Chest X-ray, PA view. Patient: 73 years old, sex M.
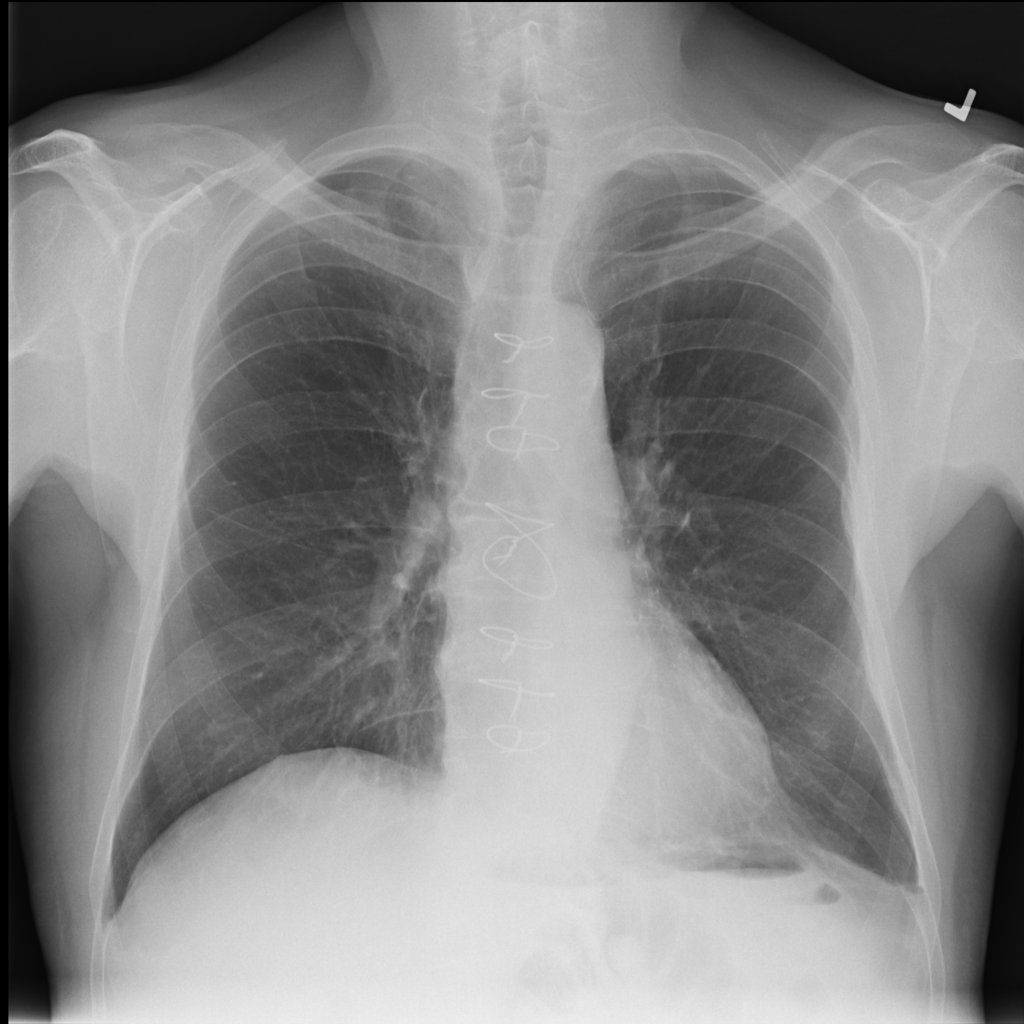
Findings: Atelectasis, Infiltration